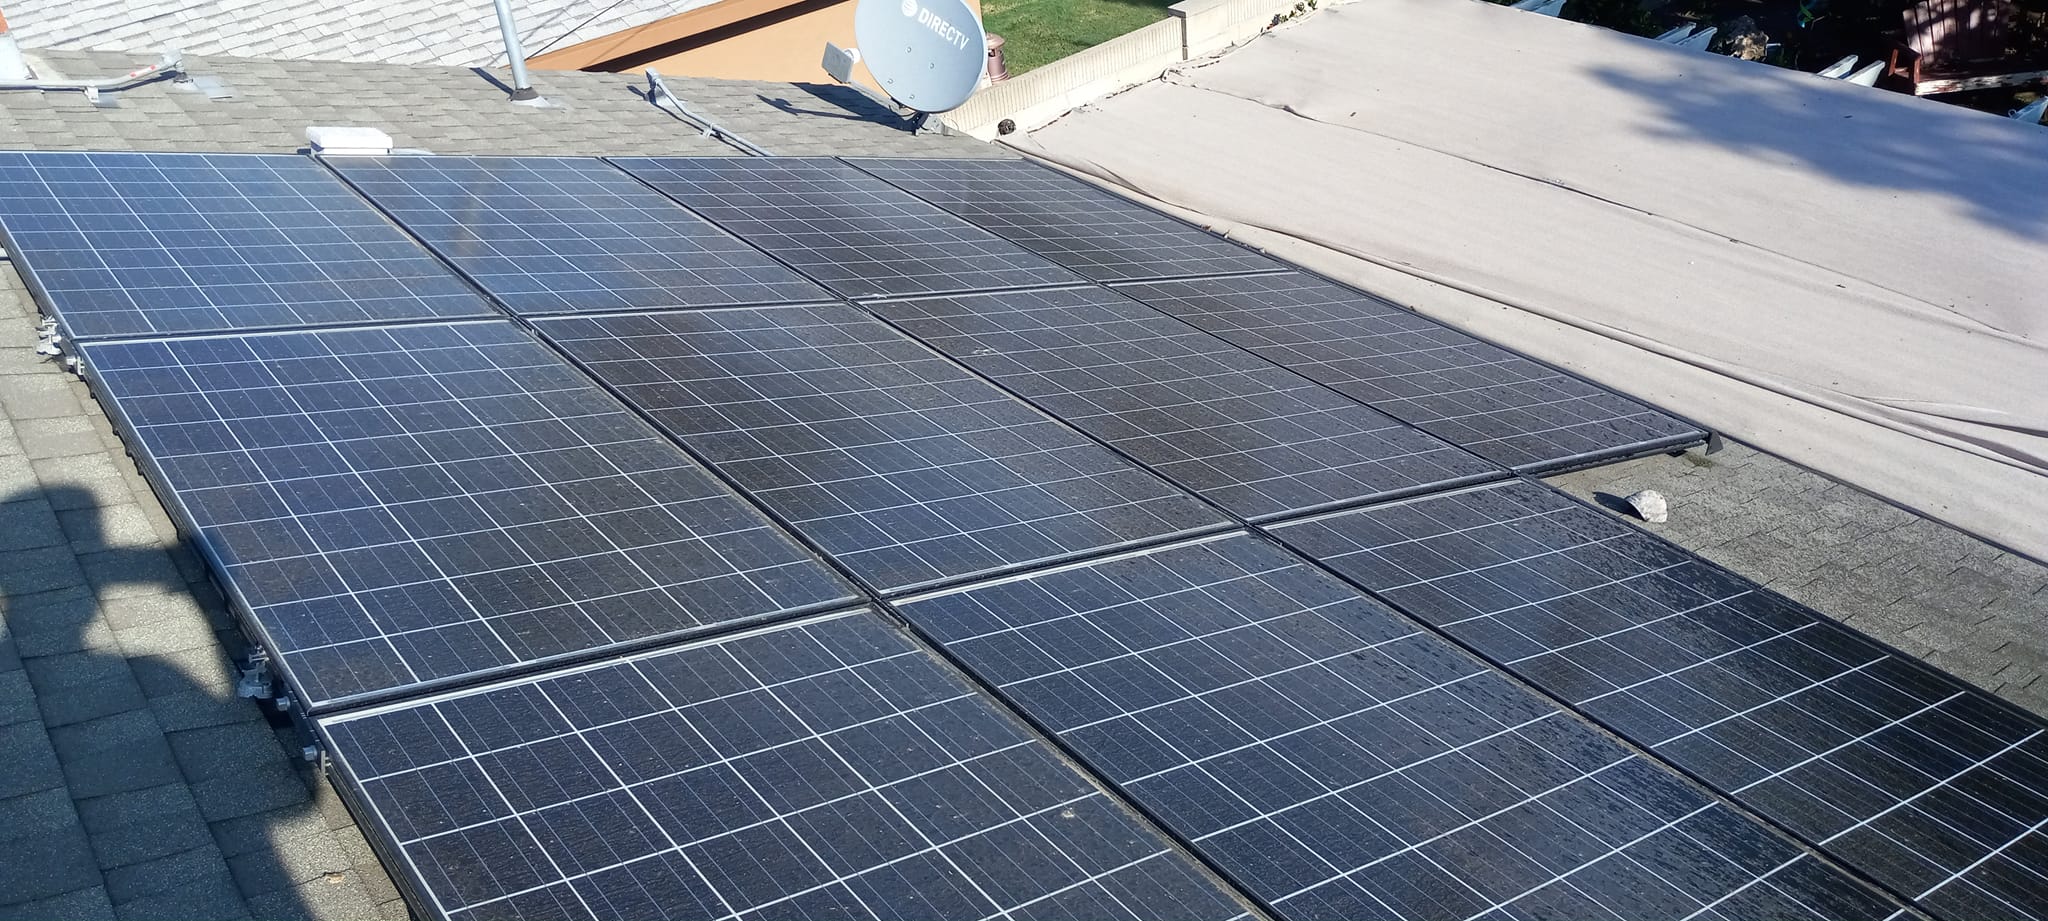
Label: Dusty